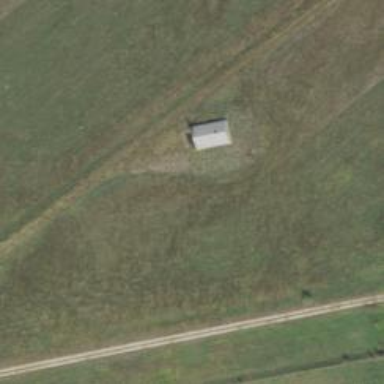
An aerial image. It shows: Military bunker for protection and defense.